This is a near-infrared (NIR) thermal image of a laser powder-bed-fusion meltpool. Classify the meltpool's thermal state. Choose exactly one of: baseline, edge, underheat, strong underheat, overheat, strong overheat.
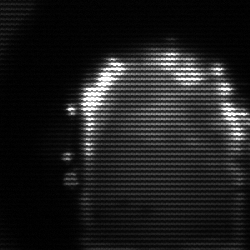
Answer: baseline